Interaction volume radius: 5 \u00c5
Interaction volume height: 15 \u00c5
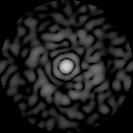
Disorder parameter: 0.842